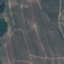
Land use / land cover: PermanentCrop